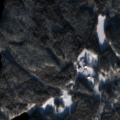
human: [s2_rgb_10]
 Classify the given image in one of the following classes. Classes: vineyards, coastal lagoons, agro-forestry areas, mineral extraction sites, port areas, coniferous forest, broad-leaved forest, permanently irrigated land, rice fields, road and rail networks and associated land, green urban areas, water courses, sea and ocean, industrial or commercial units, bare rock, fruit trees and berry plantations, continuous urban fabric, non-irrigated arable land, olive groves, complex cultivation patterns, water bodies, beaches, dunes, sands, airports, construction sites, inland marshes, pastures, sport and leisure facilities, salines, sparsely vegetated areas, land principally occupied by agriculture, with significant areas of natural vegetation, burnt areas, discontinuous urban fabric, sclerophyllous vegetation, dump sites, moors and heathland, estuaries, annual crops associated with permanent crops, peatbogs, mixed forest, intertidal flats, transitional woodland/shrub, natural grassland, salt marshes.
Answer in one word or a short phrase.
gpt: coniferous forest, mixed forest, water bodies